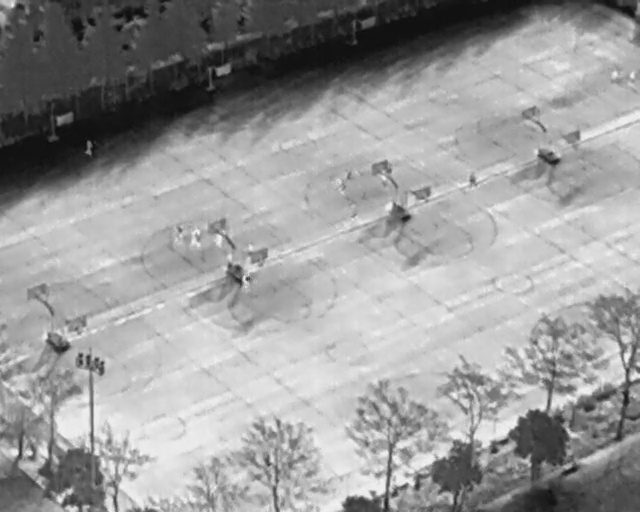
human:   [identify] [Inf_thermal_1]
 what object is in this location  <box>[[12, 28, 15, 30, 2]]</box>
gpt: <ref>1 medium person at the top left</ref>

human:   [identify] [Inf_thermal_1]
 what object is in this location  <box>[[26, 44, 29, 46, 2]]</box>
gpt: <ref>1 medium person at the left</ref>